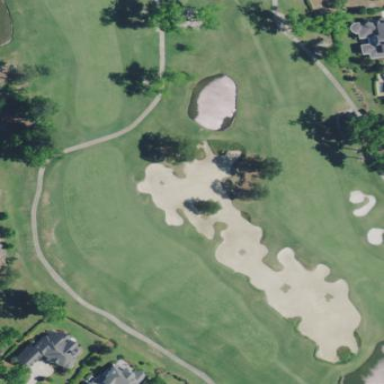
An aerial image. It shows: Golf bunker filled with sandy terrain.